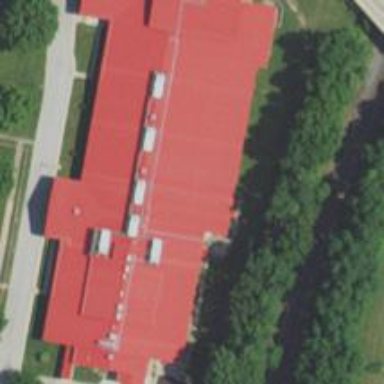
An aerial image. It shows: School building with red roof.